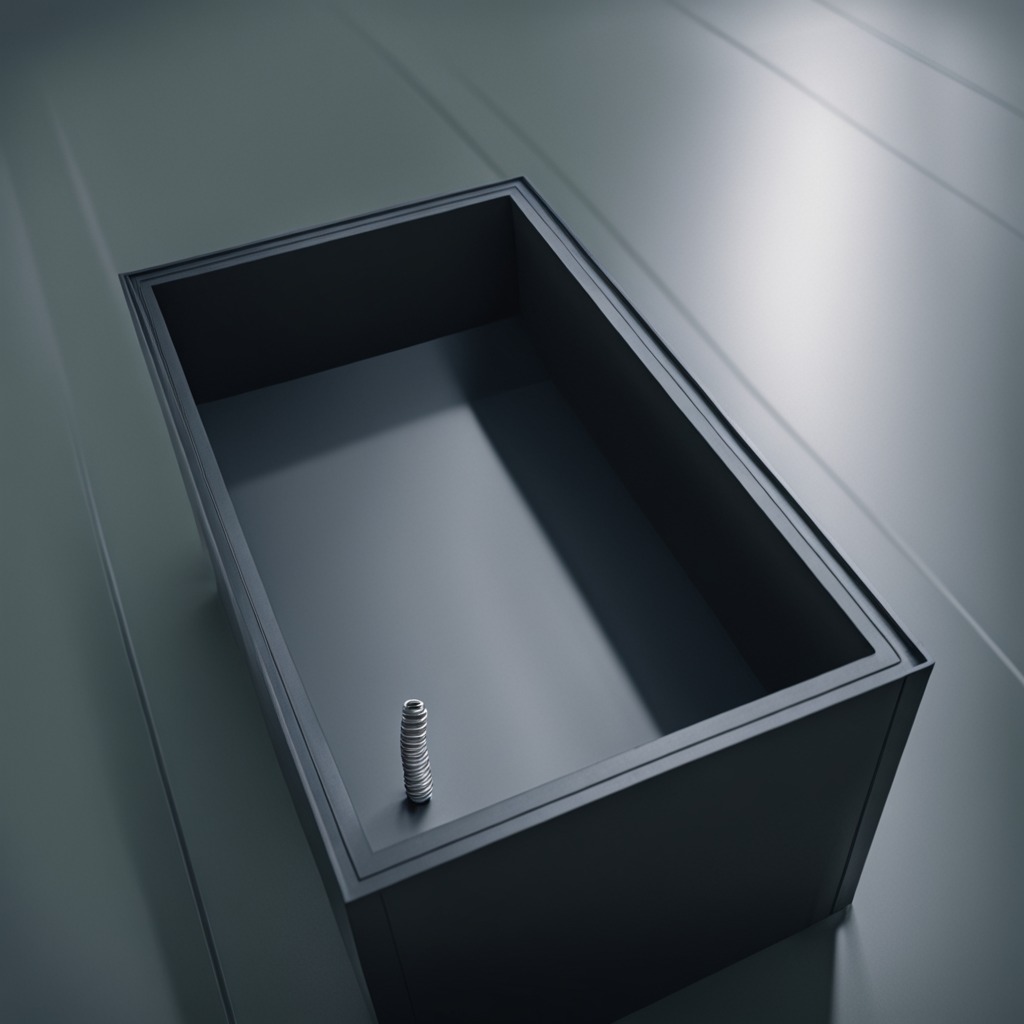
A coiled metal spring is lying on the toolbox surface.